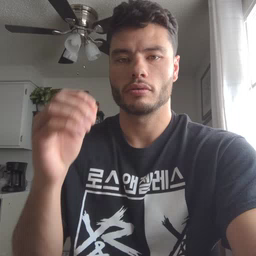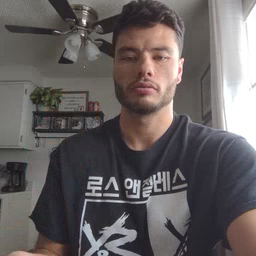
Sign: night